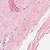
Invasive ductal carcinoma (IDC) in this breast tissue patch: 0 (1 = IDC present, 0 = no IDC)